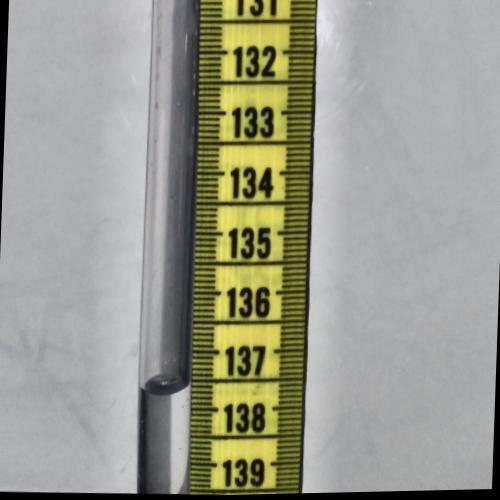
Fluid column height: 137.6 cm